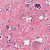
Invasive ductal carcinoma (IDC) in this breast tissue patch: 1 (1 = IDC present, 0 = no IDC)